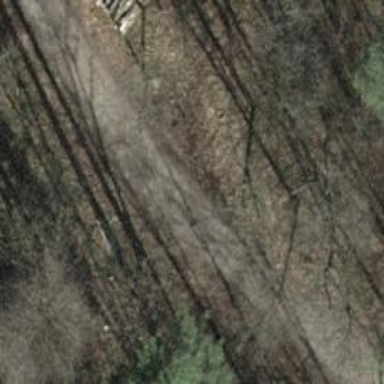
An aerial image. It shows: Track with compacted surface.